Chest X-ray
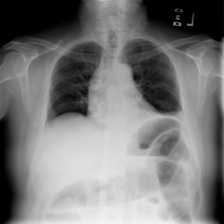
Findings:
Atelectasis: positive
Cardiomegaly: negative
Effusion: positive
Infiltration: positive
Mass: negative
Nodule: negative
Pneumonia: negative
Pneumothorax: negative
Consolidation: negative
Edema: negative
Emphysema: negative
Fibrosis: negative
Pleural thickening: negative
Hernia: negative